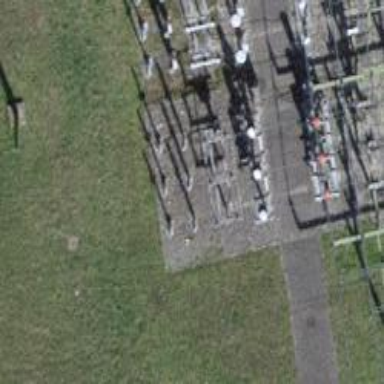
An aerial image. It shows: Insulator used in power equipment.